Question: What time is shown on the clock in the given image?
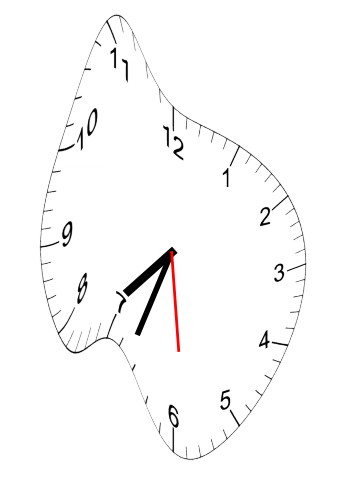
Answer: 07:33:29